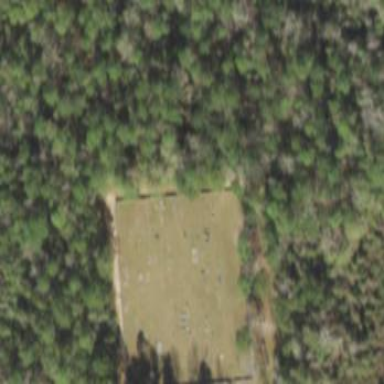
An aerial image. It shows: Cemetery.